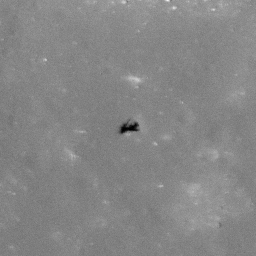
Pit: Messier A 1
Host crater: Messier A
Host type: impact_melt
Lunar coordinates: latitude -2.028, longitude 46.9